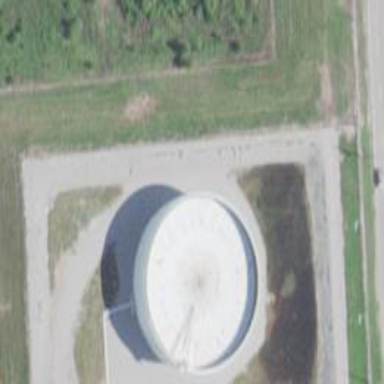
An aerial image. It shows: Storage tank created as man-made structure.